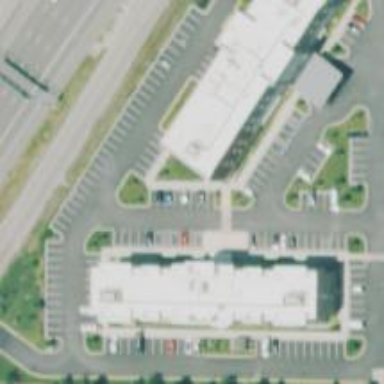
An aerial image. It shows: Parking space is available.